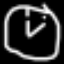
Label: clock